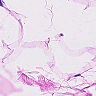
Metastatic tissue present: no